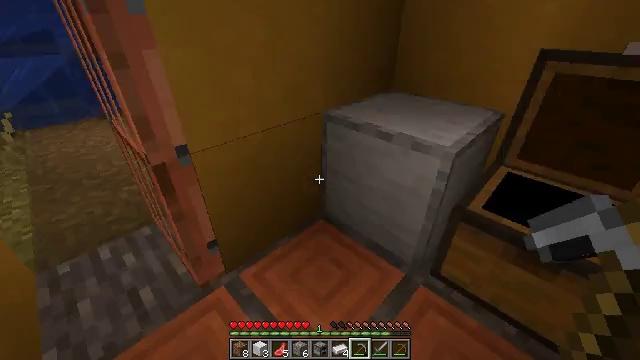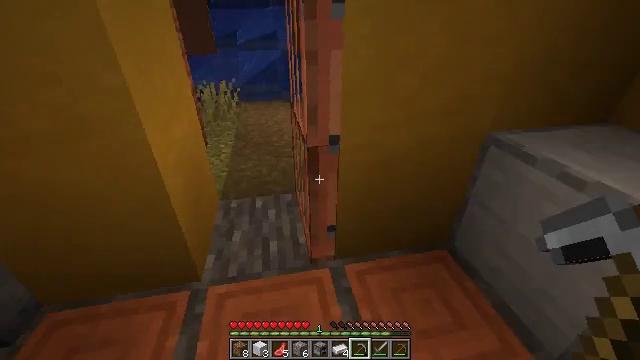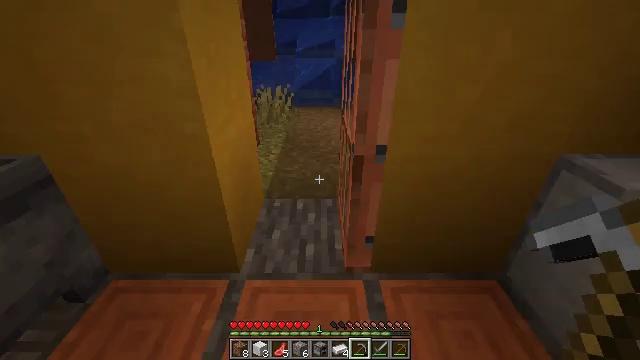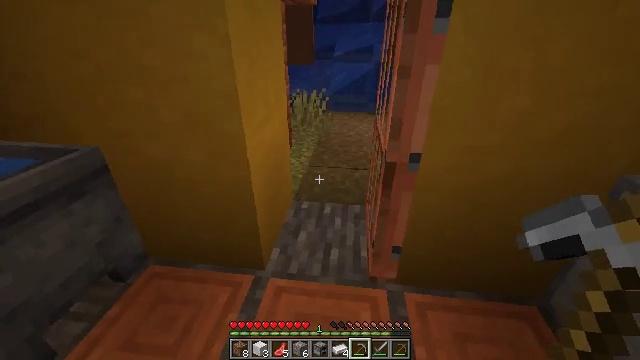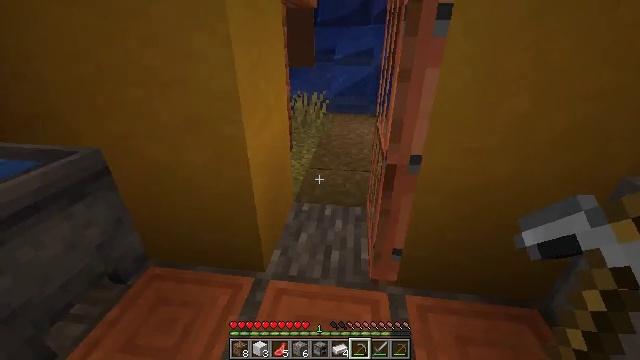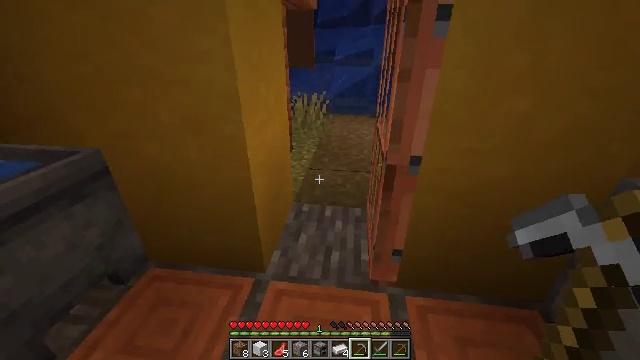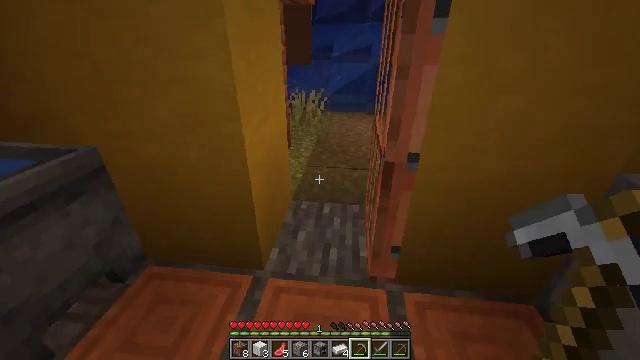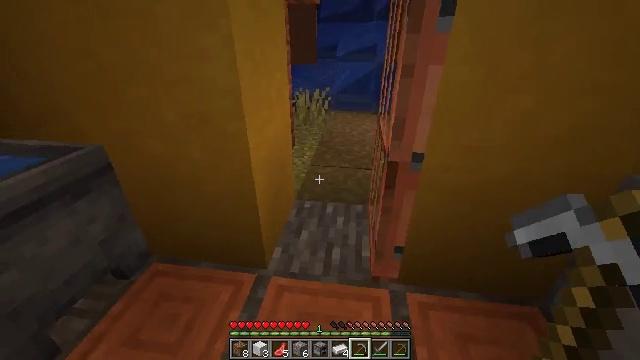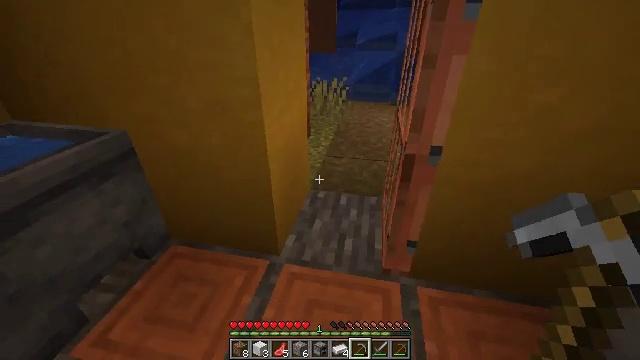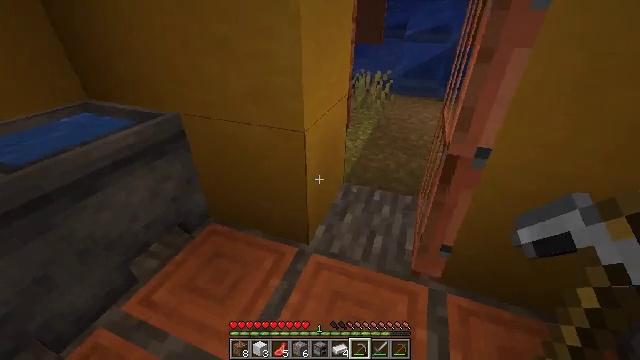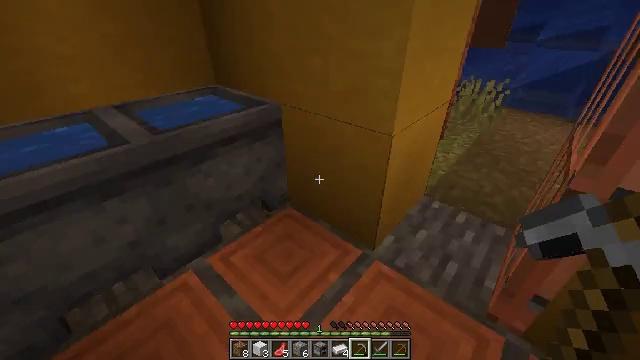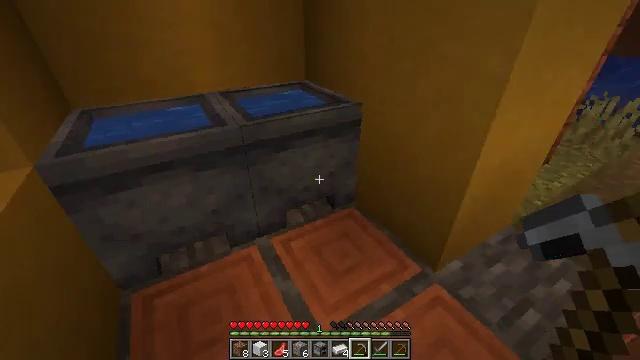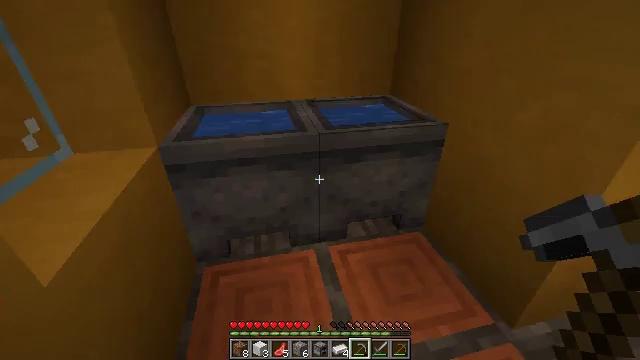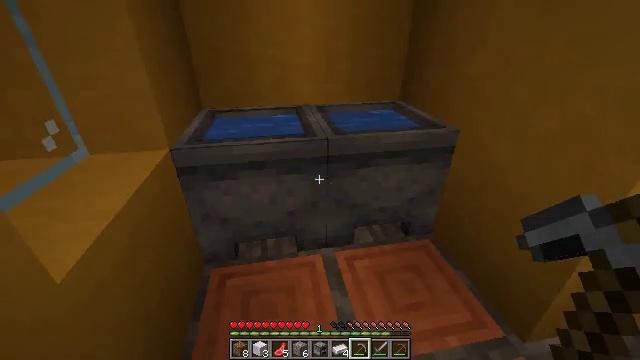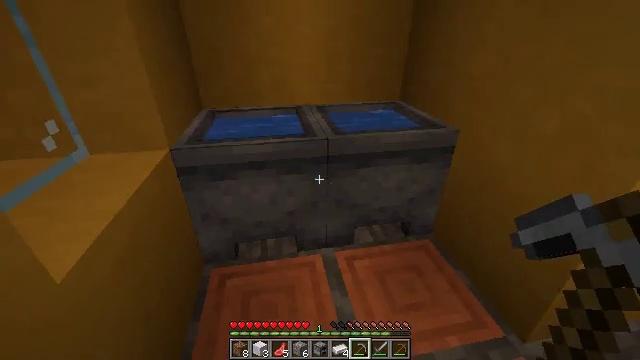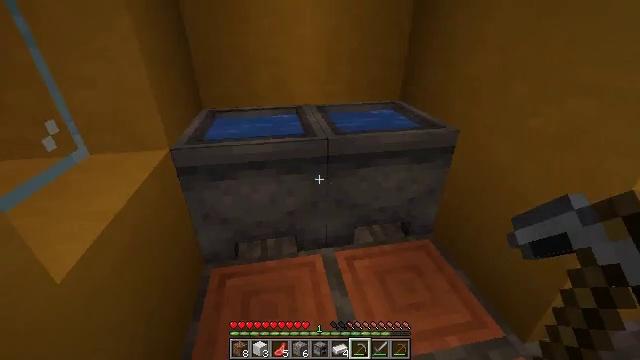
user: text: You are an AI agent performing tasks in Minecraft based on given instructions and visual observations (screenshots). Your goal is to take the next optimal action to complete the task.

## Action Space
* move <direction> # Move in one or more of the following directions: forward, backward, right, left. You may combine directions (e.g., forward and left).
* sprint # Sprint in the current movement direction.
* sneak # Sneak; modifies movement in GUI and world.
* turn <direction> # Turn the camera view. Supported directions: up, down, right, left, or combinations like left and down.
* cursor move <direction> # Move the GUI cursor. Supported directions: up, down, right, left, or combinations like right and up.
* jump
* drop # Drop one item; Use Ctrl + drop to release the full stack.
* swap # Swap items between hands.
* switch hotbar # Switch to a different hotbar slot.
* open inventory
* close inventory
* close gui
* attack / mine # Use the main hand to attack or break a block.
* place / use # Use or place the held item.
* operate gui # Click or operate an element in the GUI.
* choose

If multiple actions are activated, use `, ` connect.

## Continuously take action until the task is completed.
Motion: motion action
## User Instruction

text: Destroy the orange bed to move it.
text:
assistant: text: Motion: turn left
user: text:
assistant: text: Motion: turn left and up
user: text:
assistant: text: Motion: turn left
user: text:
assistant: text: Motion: no_op
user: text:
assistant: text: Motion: no_op
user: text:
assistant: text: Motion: no_op
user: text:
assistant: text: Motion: no_op
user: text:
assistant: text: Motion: turn left and down
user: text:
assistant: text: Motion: turn left and down
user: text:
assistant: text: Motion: turn left
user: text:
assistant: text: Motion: turn left
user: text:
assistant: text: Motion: turn left and up
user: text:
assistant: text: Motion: turn left and up
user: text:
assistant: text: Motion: no_op
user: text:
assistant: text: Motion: no_op
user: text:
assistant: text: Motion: close inventory
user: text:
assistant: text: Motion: close inventory
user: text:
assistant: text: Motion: close inventory
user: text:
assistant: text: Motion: open gui
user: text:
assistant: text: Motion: no_op
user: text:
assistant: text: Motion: cursor move right
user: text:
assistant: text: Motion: cursor move right
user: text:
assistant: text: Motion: no_op
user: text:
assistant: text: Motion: sneak
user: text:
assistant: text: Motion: sneak, cursor move down
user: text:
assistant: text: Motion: sneak
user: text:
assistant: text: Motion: sneak
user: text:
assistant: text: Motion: sneak
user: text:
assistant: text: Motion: sneak
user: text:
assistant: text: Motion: sneak, cursor move right